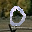
Label: 0